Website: apple
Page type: billing-address
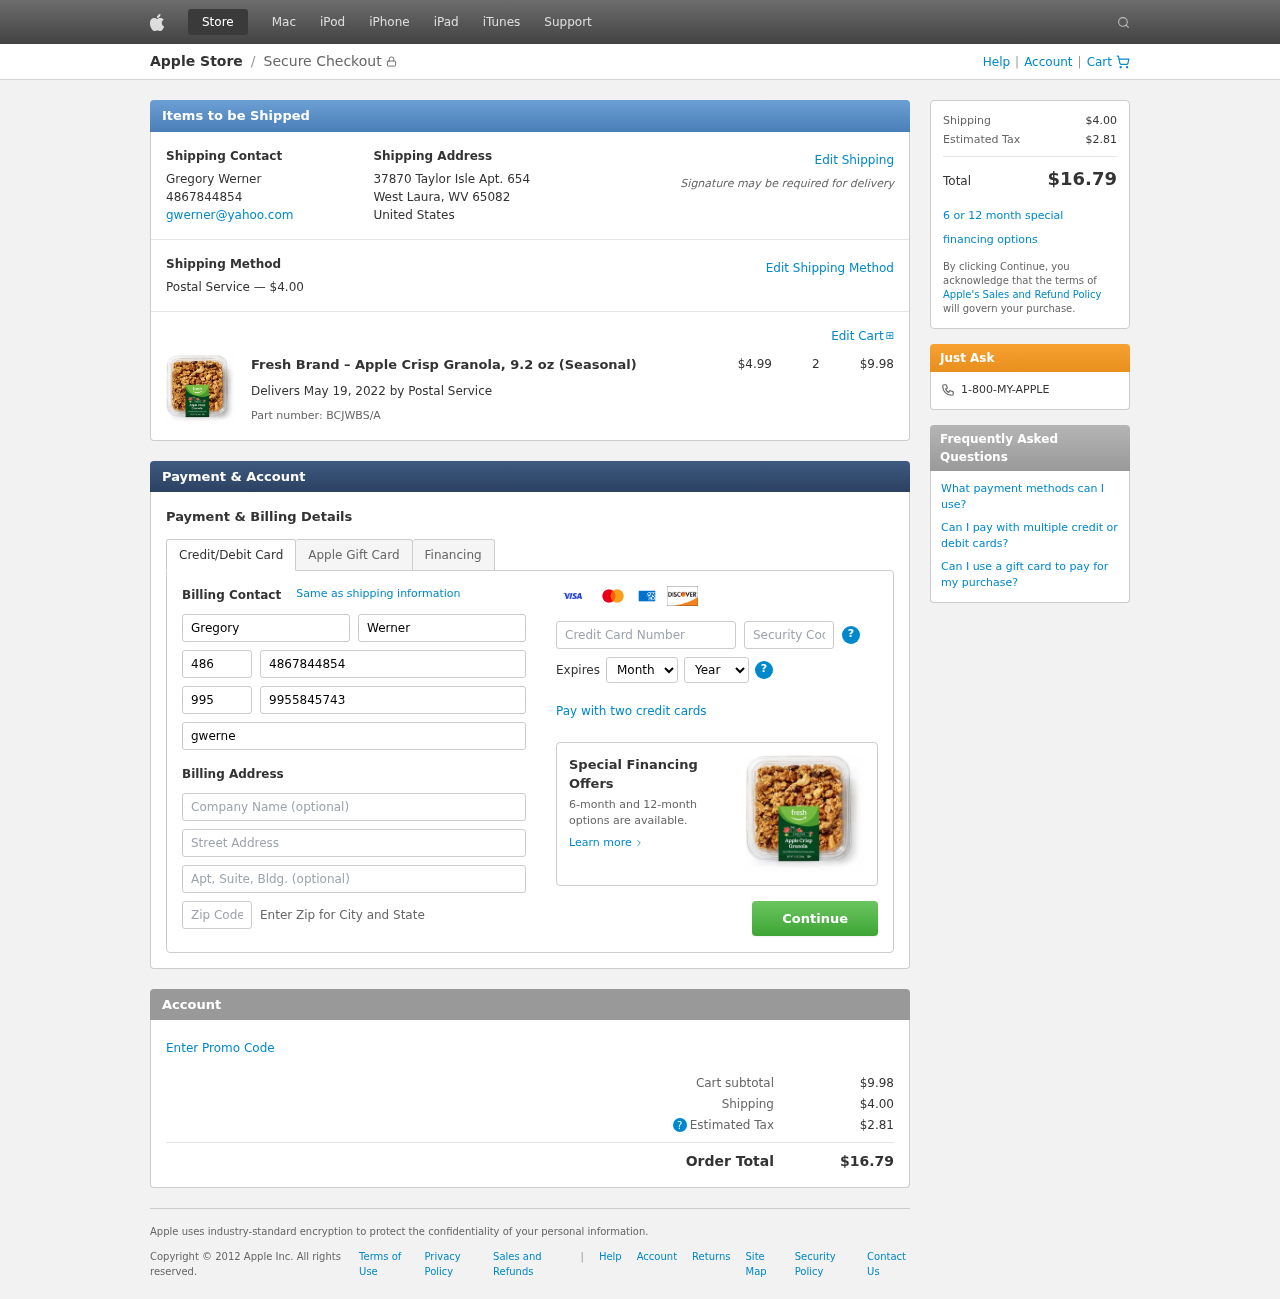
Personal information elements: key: PII_CARD_CVV
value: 568
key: PII_CARD_EXPIRY_MONTH
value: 11
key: PII_CARD_EXPIRY_YEAR
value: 27
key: PII_CARD_NUMBER
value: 2255 1950 5251 4797
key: PII_CITY_STATE_ZIP
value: West Laura, WV 65082
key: PII_COMPANY
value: Watkins, Edwards and Olson
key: PII_COUNTRY
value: United States
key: PII_EMAIL
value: gwerner@yahoo.com
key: PII_FIRSTNAME
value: Gregory
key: PII_FULLNAME
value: Gregory Werner
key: PII_LASTNAME
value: Werner
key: PII_PHONE
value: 4867844854
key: PII_PHONE_ALT
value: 9955845743
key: PII_PHONE_ALT_AREA
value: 995
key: PII_PHONE_AREA
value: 486
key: PII_POSTCODE2
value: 49513
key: PII_STREET
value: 37870 Taylor Isle Apt. 654
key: PII_STREET2
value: Suite 430
Product elements: key: PRODUCT1_NAME
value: Fresh Brand – Apple Crisp Granola, 9.2 oz (Seasonal)
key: PRODUCT1_PRICE
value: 4.99
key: PRODUCT1_QUANTITY
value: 2
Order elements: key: ORDER_SHIPPING_COST
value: $4.00
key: ORDER_SUBTOTAL
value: $9.98
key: ORDER_DELIVERY_DATE
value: May 19, 2022
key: ORDER_PART_NUMBER
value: BCJWBS/A
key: ORDER_TAX
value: $2.81
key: ORDER_TOTAL
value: $16.79